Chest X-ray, AP view. Patient: 69 years old, sex F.
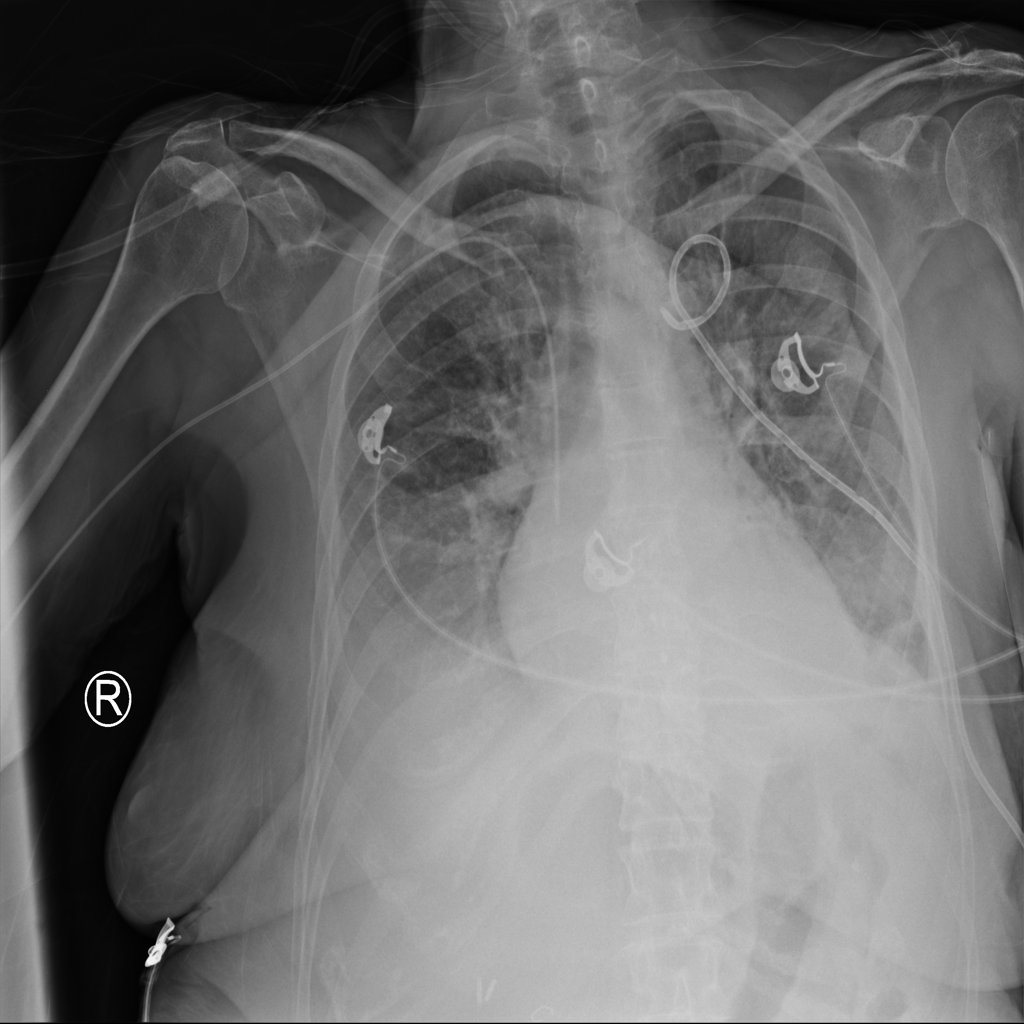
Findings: Atelectasis, Effusion, Infiltration, Pneumothorax